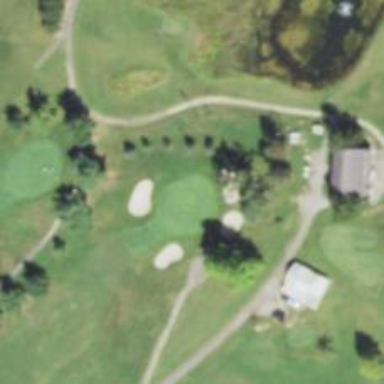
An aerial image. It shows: Golf tee.